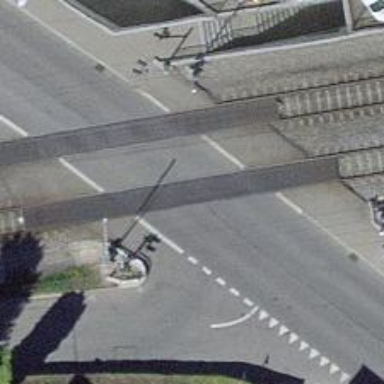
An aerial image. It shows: Level railway crossing with lights and double half barrier.